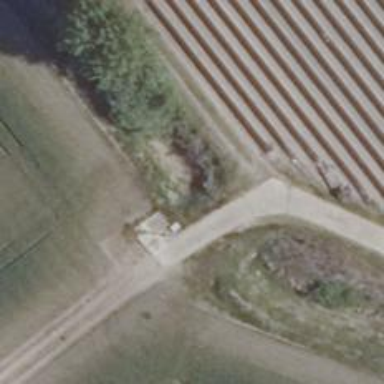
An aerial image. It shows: Culvert tunnel.